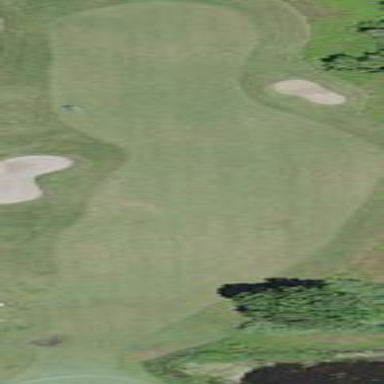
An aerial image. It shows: Scenic golf fairway.